Question: I already assigned the platform: "ios" on my kendo.mobile.Application declaration that goes like this:
'app = new kendo.mobile.Application($(document.body), { initial : 'appHome', transition : 'none', skin : 'flat', loading : false, platform: "ios" });'
Here is the HTML part:
'''
<p> iOS B <input data-role="switch" style="border: none; -webkit-transform:rotate(-180deg);"/> </p>
'''
But I still get a none ios looking button

I would also would like to know how to sold the same situation when it comes to android or Windows development.
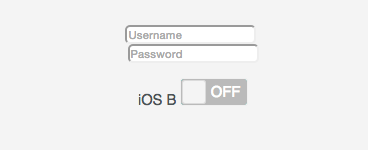
Answer: You can't use skin and platform at the same time.